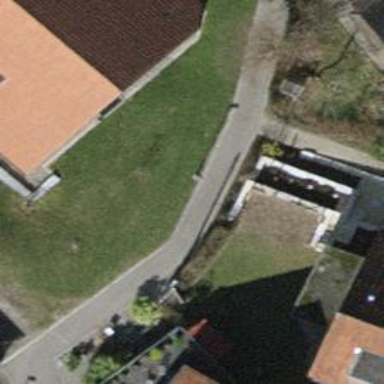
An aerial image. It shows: Paved path.